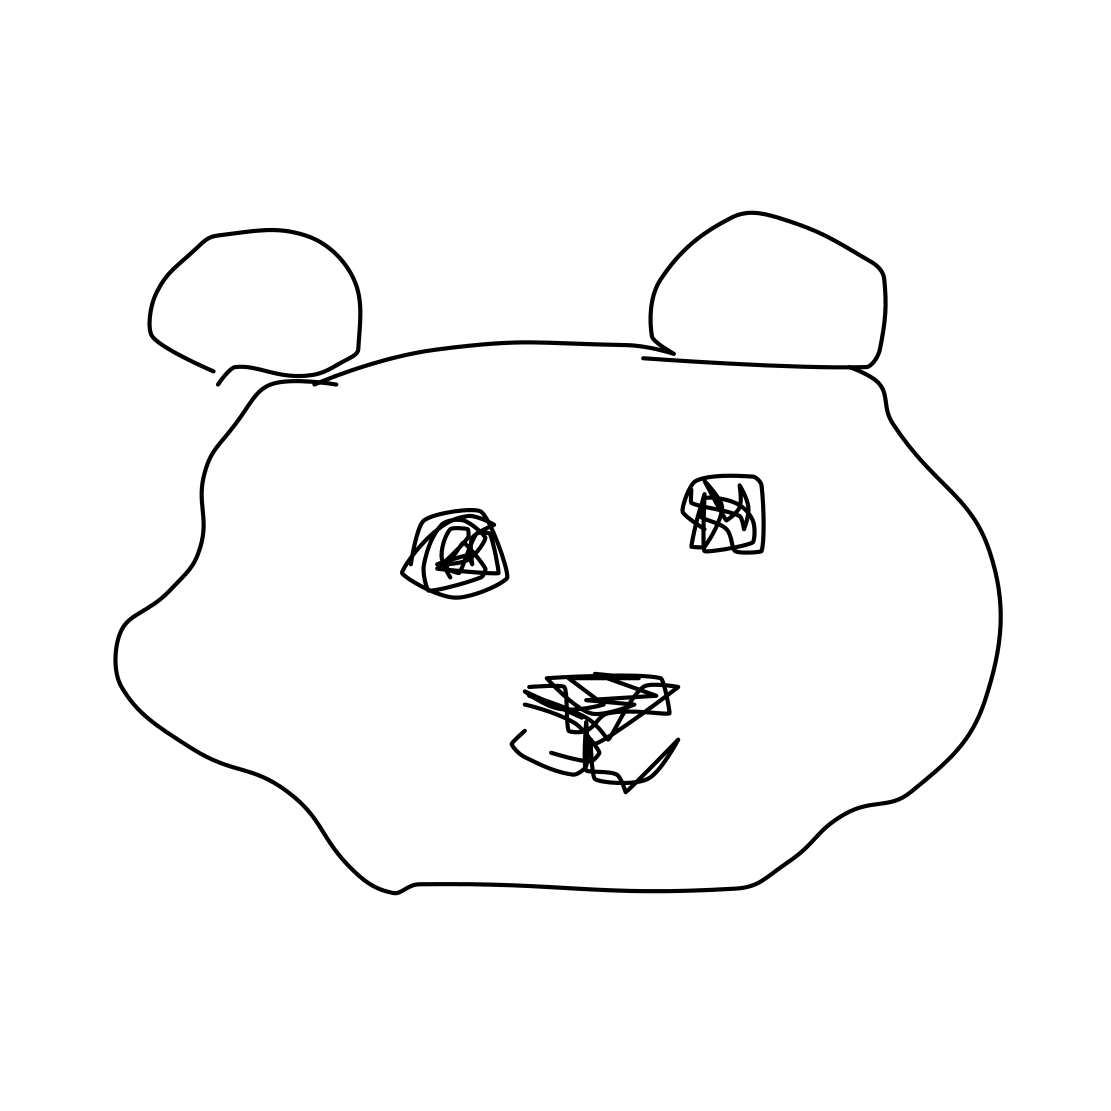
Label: panda